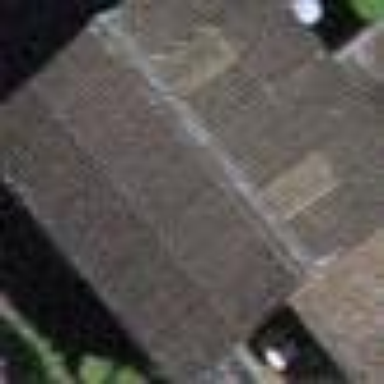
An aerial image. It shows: Garage.